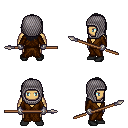
a pixel art fantasy rpg character, male body template, human, tanned skin, brown robe, red pants, raven long hairstyle, chain hood, metal gloves, black shoes, spear, four views (front, back, left, right), 2x2 character sprite sheet, small pixel art, hard edges, no anti-aliasing